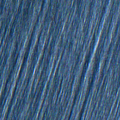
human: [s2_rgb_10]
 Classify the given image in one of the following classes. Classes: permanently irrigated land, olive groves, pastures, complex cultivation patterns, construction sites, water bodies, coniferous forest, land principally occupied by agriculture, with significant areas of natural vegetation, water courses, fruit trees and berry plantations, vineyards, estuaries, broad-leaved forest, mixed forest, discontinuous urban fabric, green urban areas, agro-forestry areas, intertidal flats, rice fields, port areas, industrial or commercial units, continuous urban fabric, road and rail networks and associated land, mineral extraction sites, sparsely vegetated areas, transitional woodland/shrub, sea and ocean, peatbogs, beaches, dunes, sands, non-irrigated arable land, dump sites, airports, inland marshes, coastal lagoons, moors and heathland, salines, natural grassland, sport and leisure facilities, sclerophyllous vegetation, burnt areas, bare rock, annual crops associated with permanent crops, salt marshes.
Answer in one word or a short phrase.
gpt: continuous urban fabric